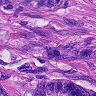
Metastatic tissue present: yes